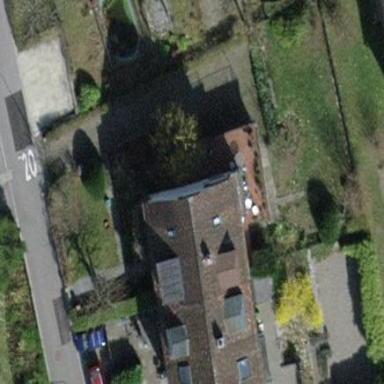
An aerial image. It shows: Semi-detached house with gabled roof.